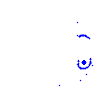
Particle: pion